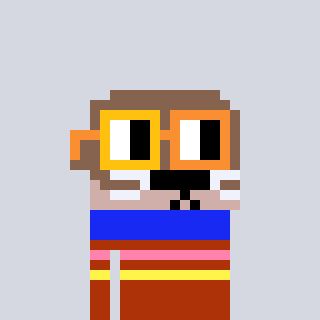
a pixel art character with square yellow and orange glasses, a otter-shaped head and a hotbrown-colored body on a cool background